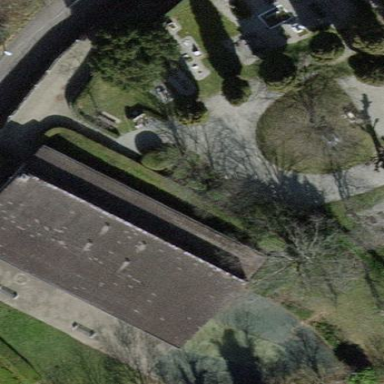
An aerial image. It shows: School building.